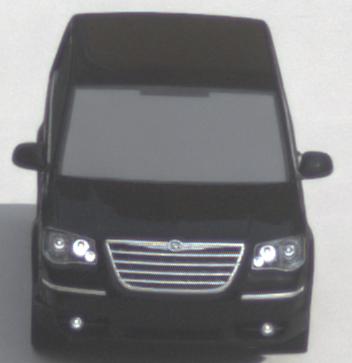
Make: Chrysler
Model: Grand Voyager 3.8
Detailed model: Grand Voyager
Model produced from: 2008/03
Model produced until: 2010/12
Doors: 5
Color: black
Road condition: dry road
Daytime: morning or afternoon
Contrast: low contrast